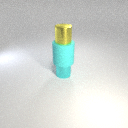
large cyan rubber cylinder below small yellow metal cylinder